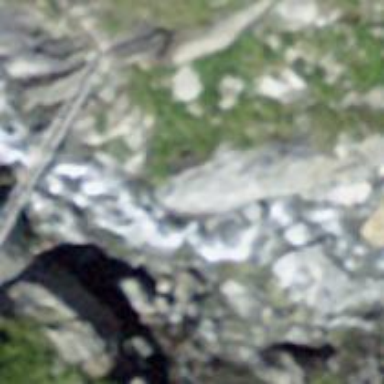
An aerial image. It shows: Metal bridge over path.